Question:
So essentially when I upvote a client the green bar will increase and when I down vote the red bar increases.
I currently have it working so that when you up or down vote it submits a value to the database in 2 different columns: and . In the picture where the bars are, I currently have empty divs.
'''
<?php
$clientInfo = "SELECT * FROM Clients ORDER BY Client ASC";
$stmt = sqlsrv_query($conn, $clientInfo);
echo "<div style='width: 100%; display: inline-block;'>";
while ($client = sqlsrv_fetch_array($stmt, SQLSRV_FETCH_ASSOC))
{
echo "<div class='clientid' style='height: 50px; font-size: 18px; vertical-align: middle; display: inline-block; width: 100%'>" .
"
<div style='width: 35%;'>
<div style='color: green;'></div>
</div>
<div style='display: inline-block; width: 5%;'>
<span style='font-size: 20px;' class='hover-cursor fa fa-chevron-up vote-up'></span>
</div>" .
"<div class='hover-cursor hvr-underline-reveal voteup votedown' data-clientid='{$client['ClientID']}' style='width: 20%; display: inline-block;'>" . $client['Client'] . "</div>" .
"<div style='display: inline-block; width: 5%;'>
<span style='font-size: 20px; text-align: right;' class='hover-cursor fa fa-chevron-down vote-down'></span>
</div>
<div style='width: 35%;'>
<div style='color: red;'></div>
</div>
</div>
<br />";
}
echo "</div>";
?>
'''
Its the two divs with a width of 35% that will be the progress bars.
The columns should show based on a percentage of the total votes, so say there are 4 votes, 3 up 1 down, it shows 75% green, 25% red.
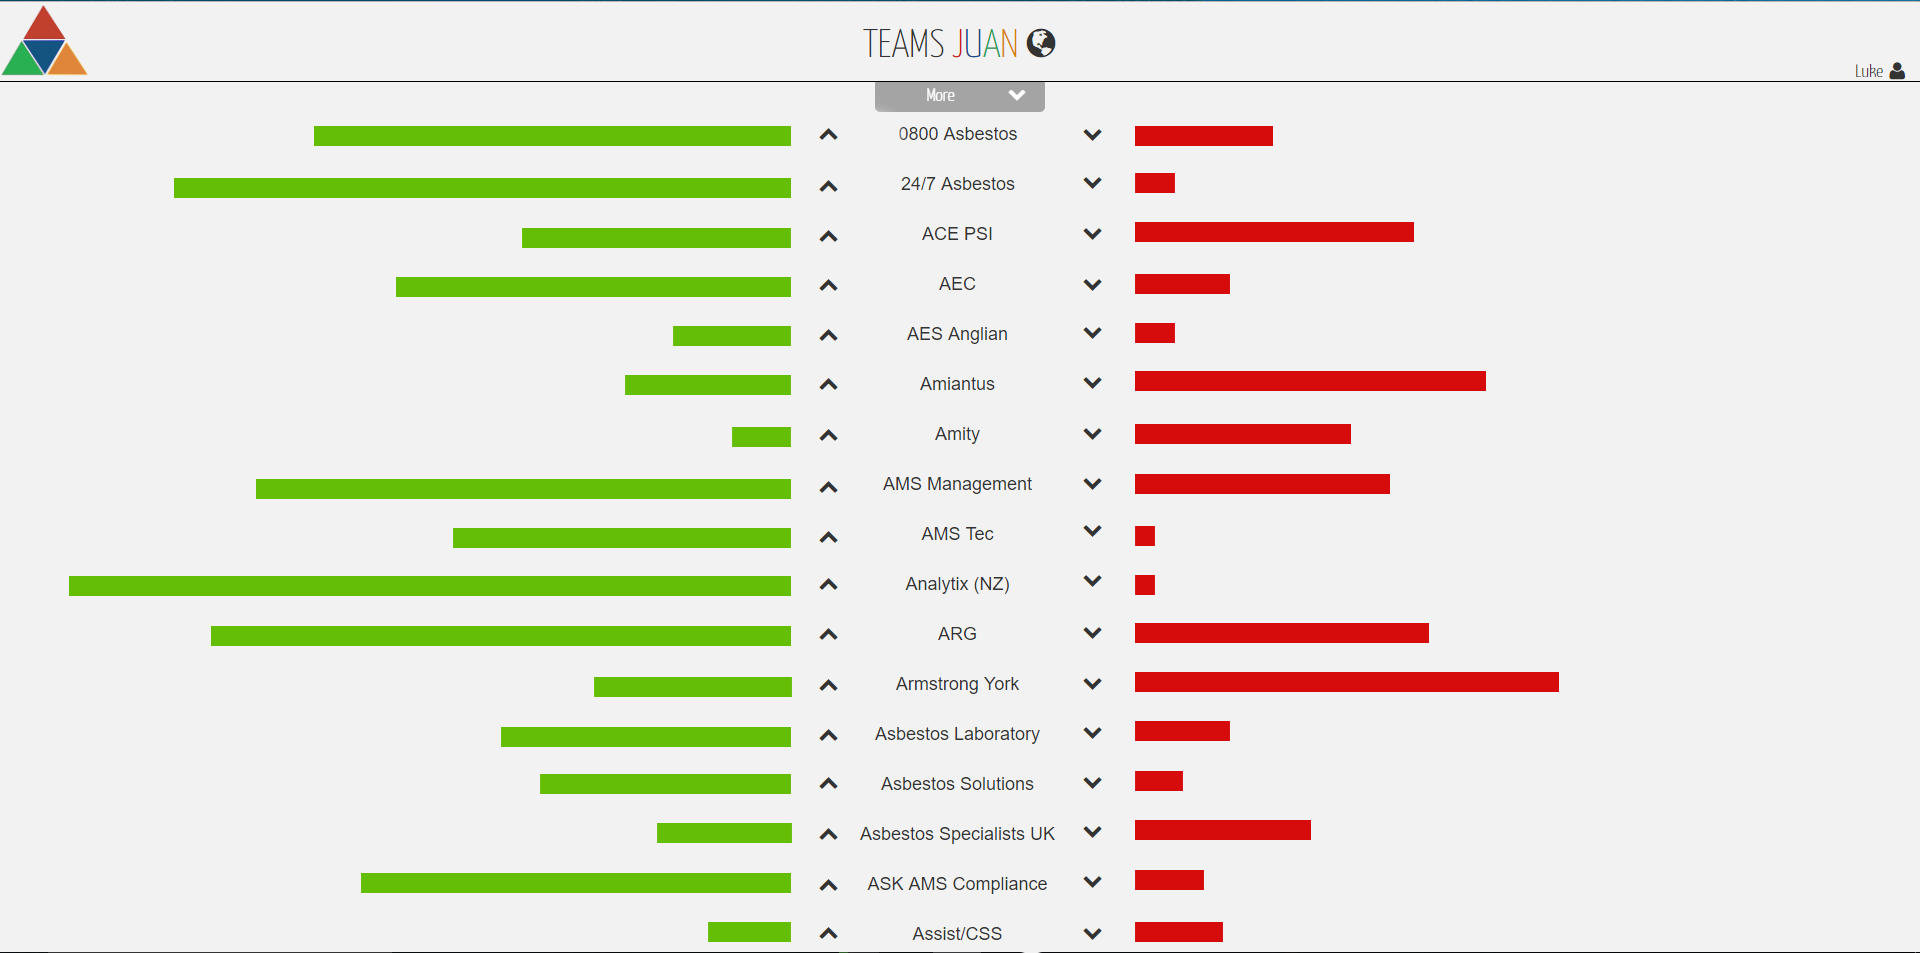
Answer: To do this you should take the positive and negative votes from your database and count the total number of votes.
Then you should find the percentage of both and set the width in you code. Remember to add an "%" and the end so the browser knows you're working with percentage.
If we take your example above, where 1 is down and 3 is up the math look like this:
'''
y = (1/4)*100 = 25%
'''
Here I have implemented it in your code:
'''
$clientInfo = "SELCT * FROM Clients ORDER BY Client ASC";
$stmt = sqlsrv_query($conn, $clientInfo);
echo "<div style='width: 100%; display: inline-block;'>";
while ($client = sqlsrv_fetch_array($stmt, SQLSRV_FETCH_ASSOC)) {
$positive = $client['positive'];
$negative = $client['negative'];
$total = ($positive+$negative);
// Calculate width in percentage
$positiveWidth = ($positive/$total)*100."%";
$negativeWidth = ($negative/$total)*100."%";
// The output
echo "<div class='clientid' style='height: 50px; font-size: 18px; vertical-align: middle; display: inline-block; width: 100%'>" .
"
<div style='width: $positiveWidth;'>
<div style='color: green;'></div>
</div>
<div style='display: inline-block; width: 5%;'>
<span style='font-size: 20px;' class='hover-cursor fa fa-chevron-up vote-up'></span>
</div>" .
"<div class='hover-cursor hvr-underline-reveal voteup votedown' data-clientid='{$client['ClientID']}' style='width: 20%; display: inline-block;'>" . $client['Client'] . "</div>" .
"<div style='display: inline-block; width: 5%;'>
<span style='font-size: 20px; text-align: right;' class='hover-cursor fa fa-chevron-down vote-down'></span>
</div>
<div style='width: $negativeWidth;'>
<div style='color: red;'></div>
</div>
</div>
<br />";
}
echo "</div>";
'''